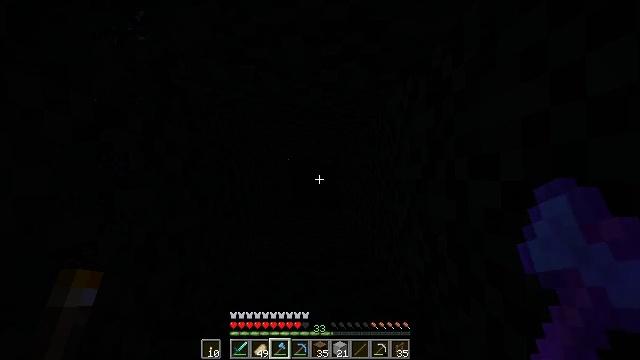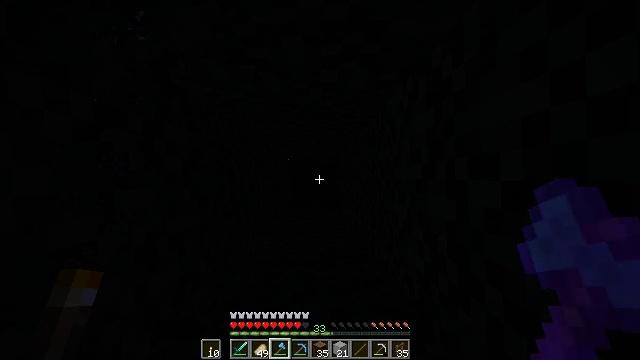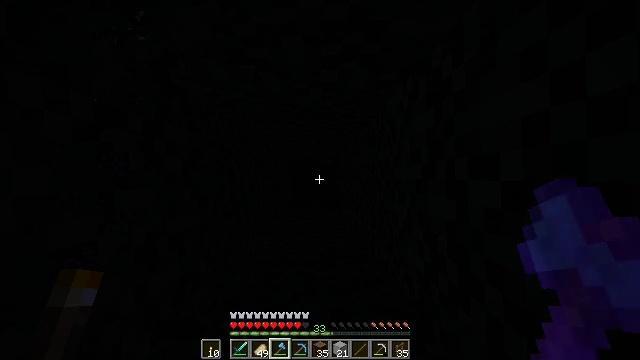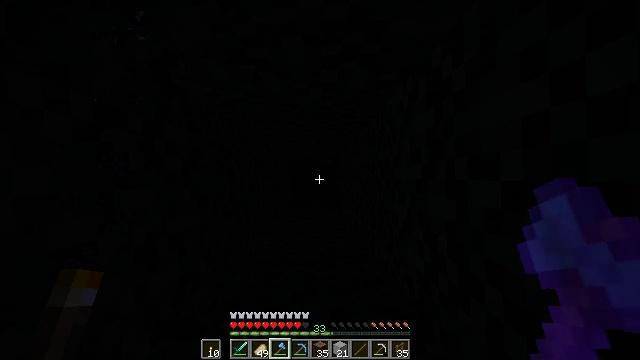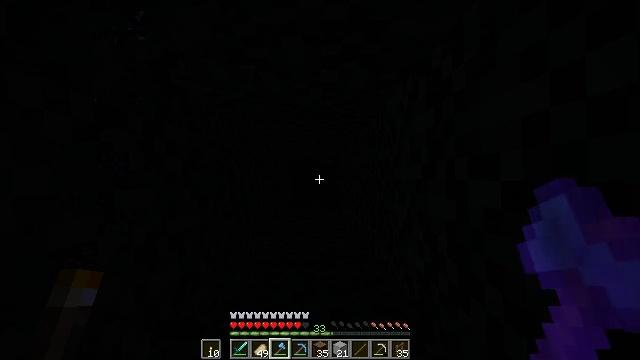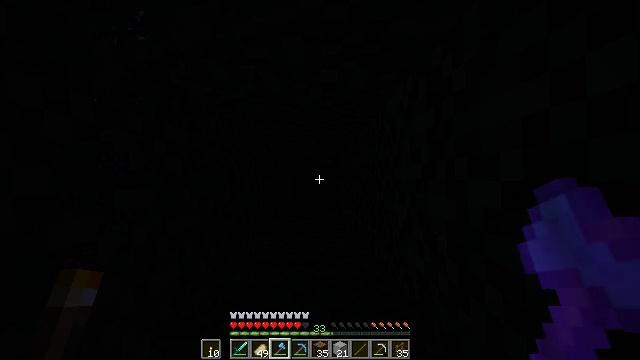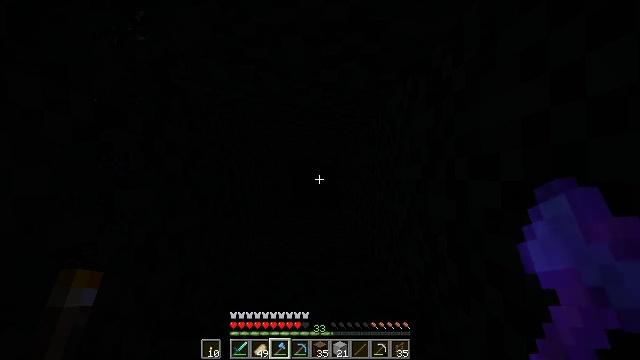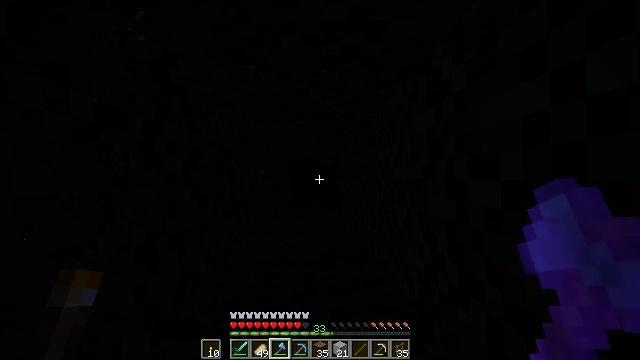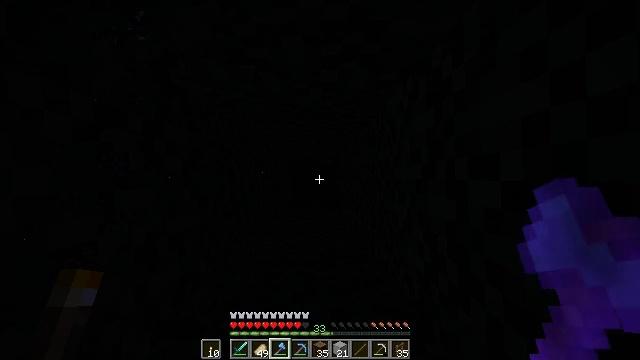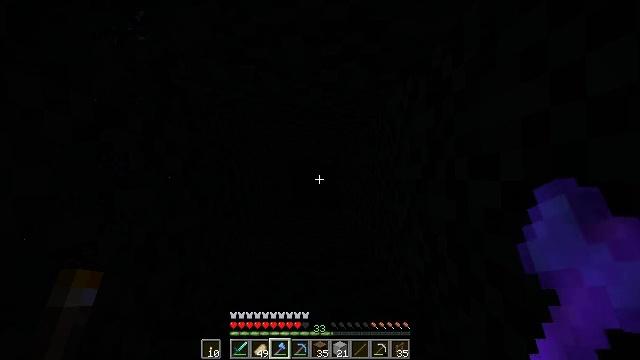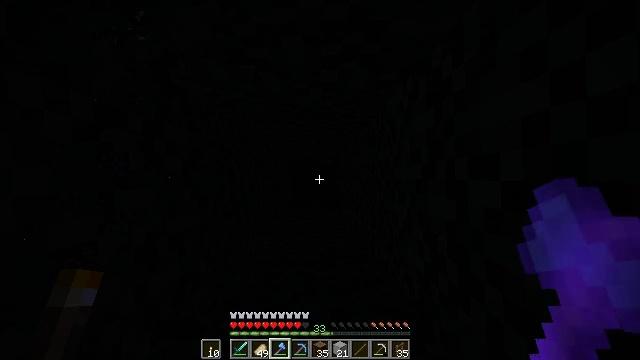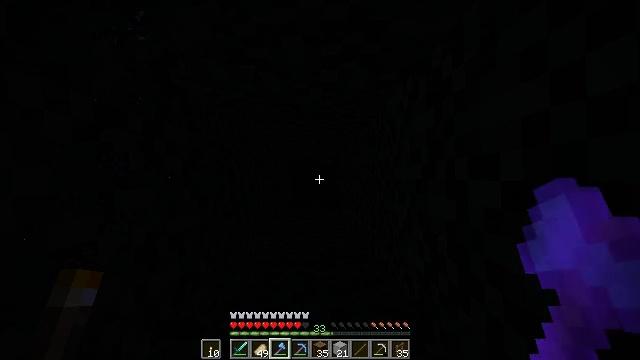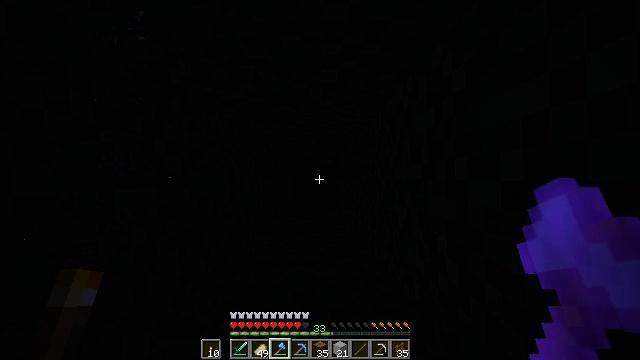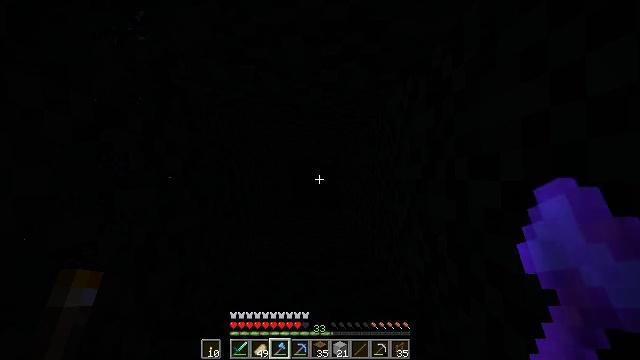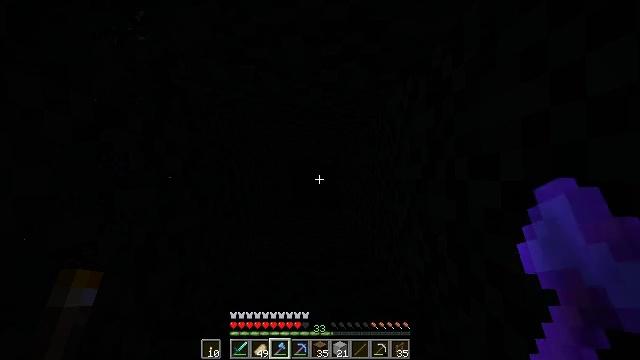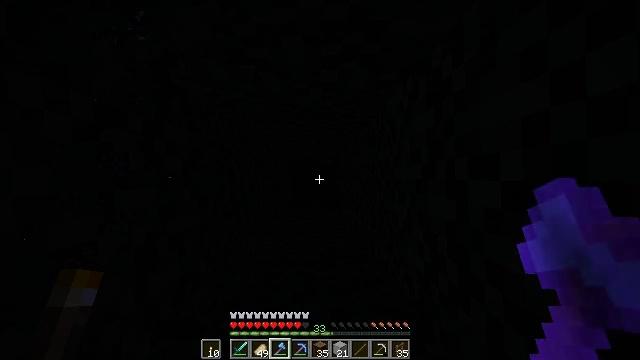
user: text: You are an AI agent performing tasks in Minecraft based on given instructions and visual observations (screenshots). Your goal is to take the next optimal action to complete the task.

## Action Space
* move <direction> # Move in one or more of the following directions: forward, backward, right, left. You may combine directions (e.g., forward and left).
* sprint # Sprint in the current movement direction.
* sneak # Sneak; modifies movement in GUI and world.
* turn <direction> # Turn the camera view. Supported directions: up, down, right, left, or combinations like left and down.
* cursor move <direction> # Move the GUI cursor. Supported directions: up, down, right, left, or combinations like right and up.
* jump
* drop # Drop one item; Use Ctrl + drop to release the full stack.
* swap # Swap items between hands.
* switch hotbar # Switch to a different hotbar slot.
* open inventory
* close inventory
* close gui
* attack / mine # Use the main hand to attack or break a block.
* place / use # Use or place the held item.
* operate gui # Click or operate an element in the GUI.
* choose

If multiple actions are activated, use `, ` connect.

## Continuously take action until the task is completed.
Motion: motion action
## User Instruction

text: Mine the brown bed to pick it up.
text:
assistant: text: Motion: no_op
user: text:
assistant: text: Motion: no_op
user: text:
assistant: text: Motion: no_op
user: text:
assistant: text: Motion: no_op
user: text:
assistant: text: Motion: no_op
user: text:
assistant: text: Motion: no_op
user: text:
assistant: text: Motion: no_op
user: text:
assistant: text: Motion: no_op
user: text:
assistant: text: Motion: no_op
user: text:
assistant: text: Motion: no_op
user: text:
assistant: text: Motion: no_op
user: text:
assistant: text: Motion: no_op
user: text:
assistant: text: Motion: no_op
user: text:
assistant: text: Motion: no_op
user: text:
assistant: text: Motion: no_op
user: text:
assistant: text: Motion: no_op
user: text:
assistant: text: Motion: no_op
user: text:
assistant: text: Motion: no_op
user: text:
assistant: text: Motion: no_op
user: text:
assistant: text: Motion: no_op
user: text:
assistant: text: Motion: no_op
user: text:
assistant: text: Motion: no_op
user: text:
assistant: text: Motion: no_op
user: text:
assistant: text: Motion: no_op
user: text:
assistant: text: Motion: no_op
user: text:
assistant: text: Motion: no_op
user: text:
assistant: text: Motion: no_op
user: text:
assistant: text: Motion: no_op
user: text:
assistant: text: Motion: no_op
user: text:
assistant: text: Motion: no_op